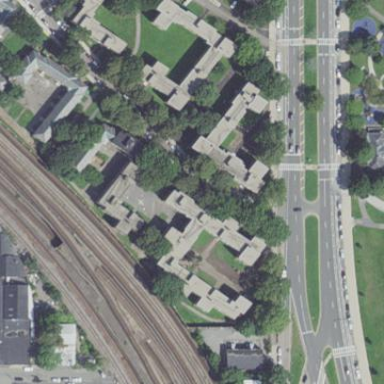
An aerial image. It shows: Building with apartments and flat roof.